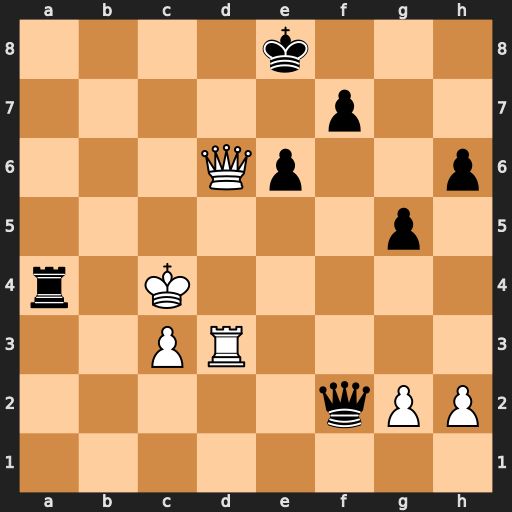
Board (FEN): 4k3/5p2/3Qp2p/6p1/r1K5/2PR4/5qPP/8
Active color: w
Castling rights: -
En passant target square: -
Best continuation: Kb5 Ra8 Qc6+ Kf8 Qxa8+